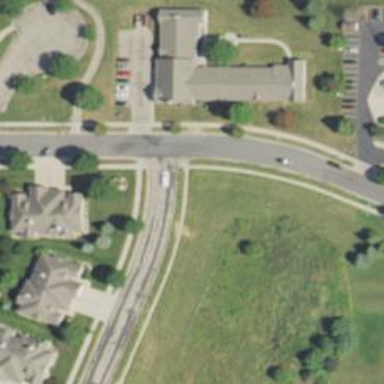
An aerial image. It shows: Footway crossing.